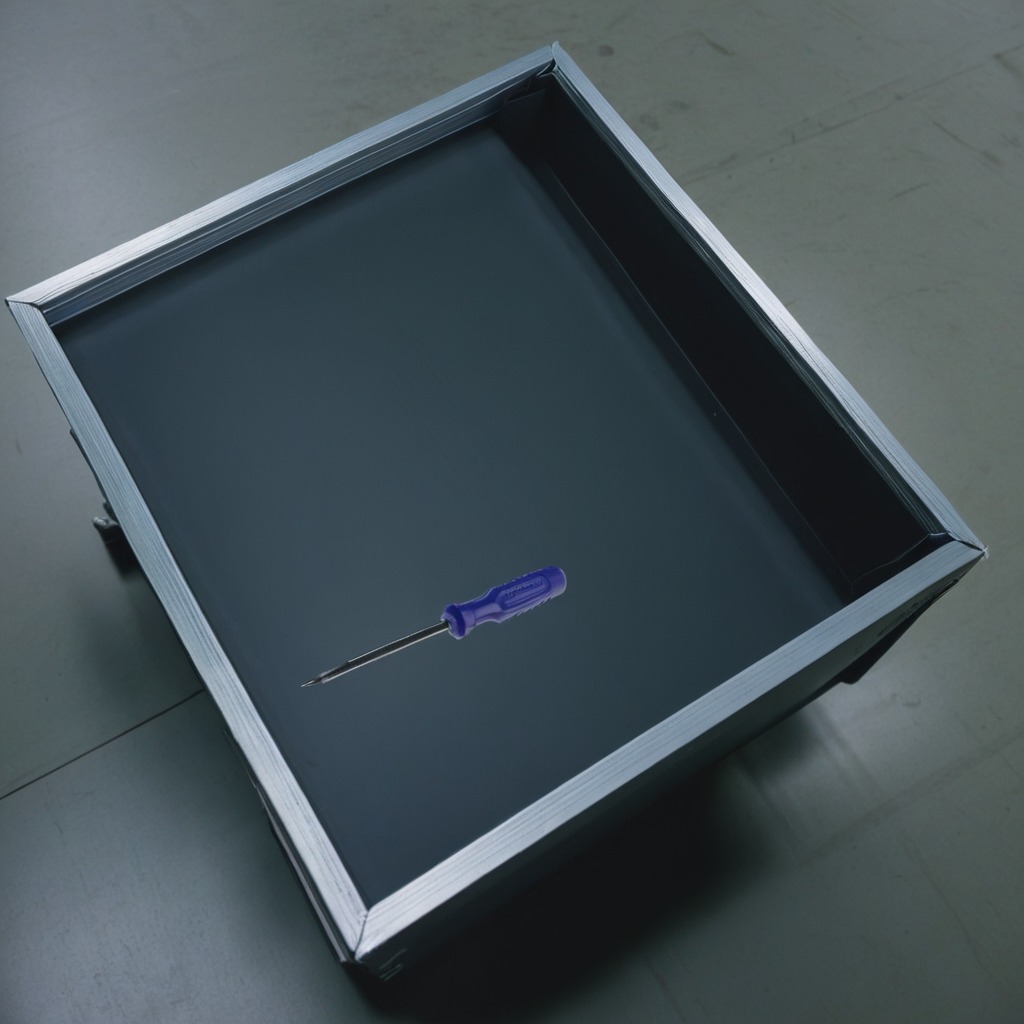
A screwdriver lies on the toolbox surface in an airplane hangar workshop 8K.